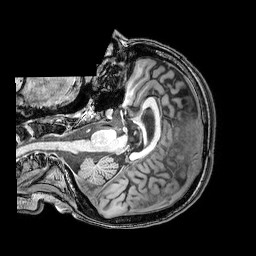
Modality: T1w
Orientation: axial
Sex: female
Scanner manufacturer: philips
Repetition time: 0.008075 s
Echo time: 0.00369 s